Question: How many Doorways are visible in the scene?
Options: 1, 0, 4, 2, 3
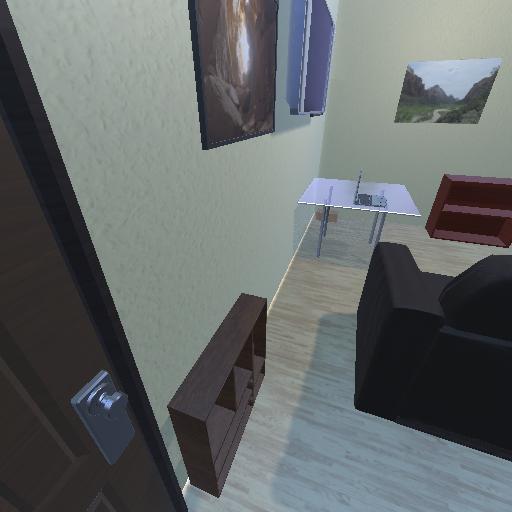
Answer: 1